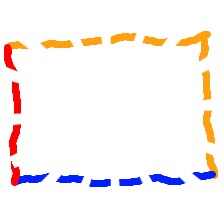
Shape: rectangle